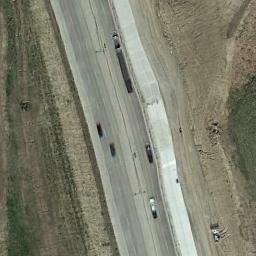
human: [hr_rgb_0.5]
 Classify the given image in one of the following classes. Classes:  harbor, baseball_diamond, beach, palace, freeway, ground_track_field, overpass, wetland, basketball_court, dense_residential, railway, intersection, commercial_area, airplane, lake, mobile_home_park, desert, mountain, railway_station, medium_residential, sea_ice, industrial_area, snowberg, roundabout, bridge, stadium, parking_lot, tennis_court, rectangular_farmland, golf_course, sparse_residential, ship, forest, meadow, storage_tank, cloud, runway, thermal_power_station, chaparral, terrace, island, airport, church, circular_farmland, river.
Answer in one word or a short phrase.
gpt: freeway